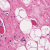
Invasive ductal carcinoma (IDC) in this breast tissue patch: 0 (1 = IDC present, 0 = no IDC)